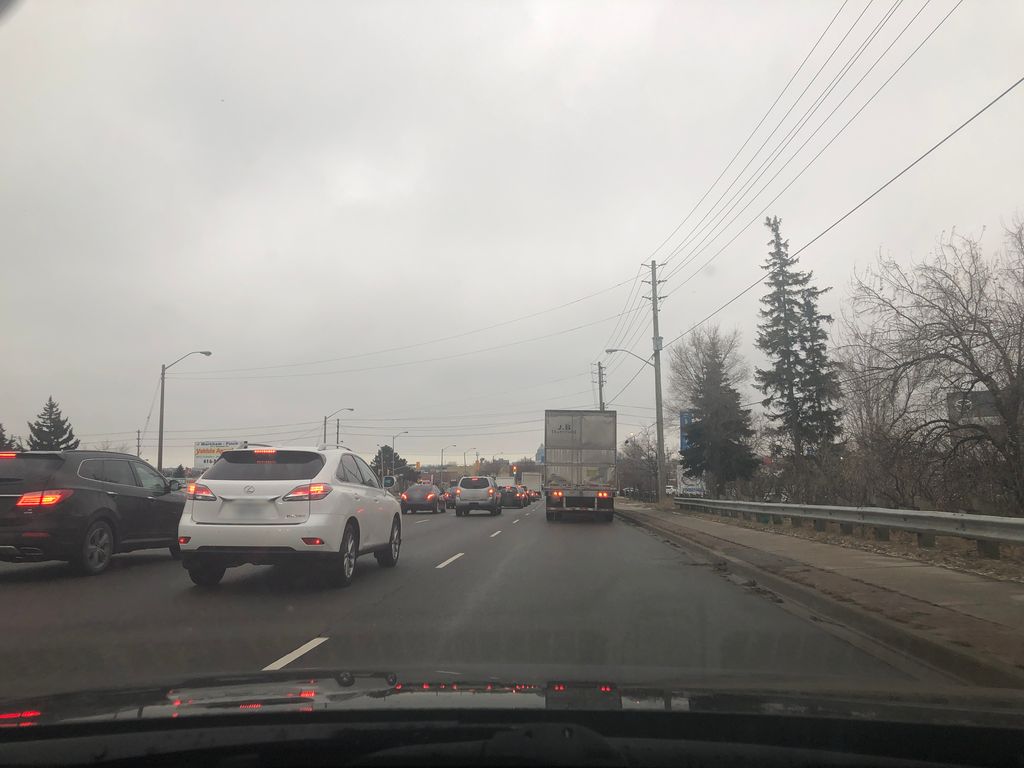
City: toronto